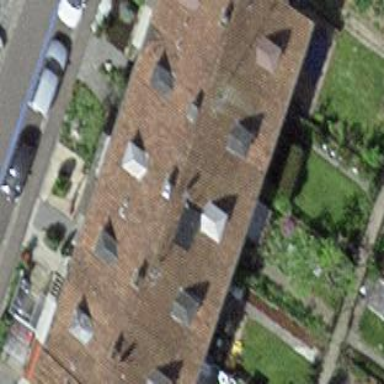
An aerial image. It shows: Terrace building.